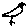
Label: bird